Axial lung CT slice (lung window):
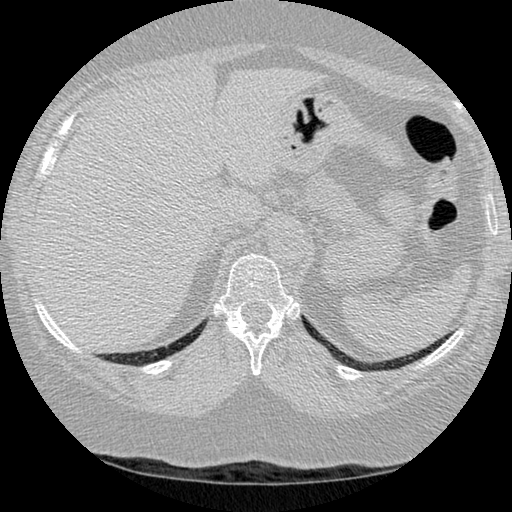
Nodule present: no